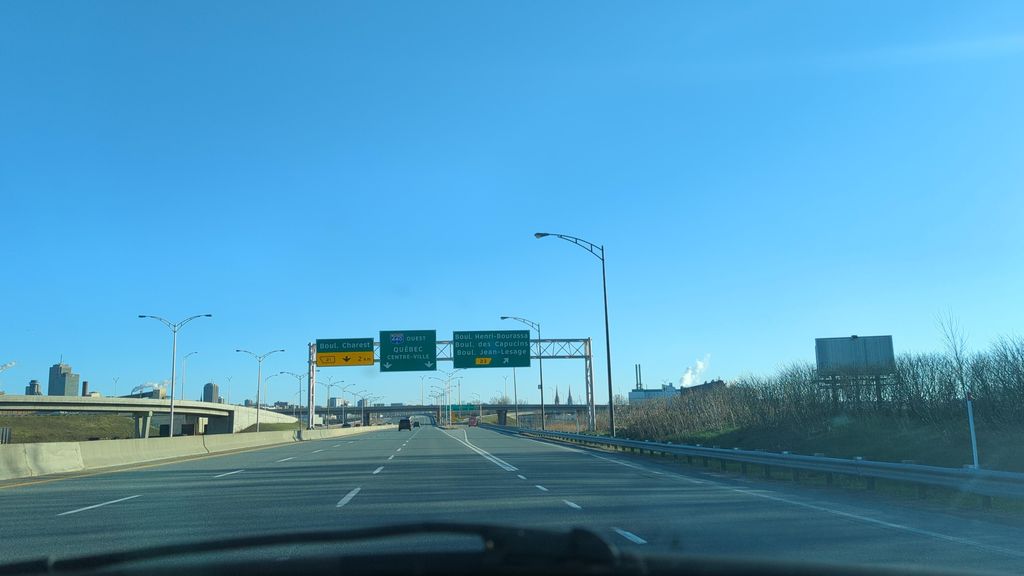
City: quebec_city